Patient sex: F
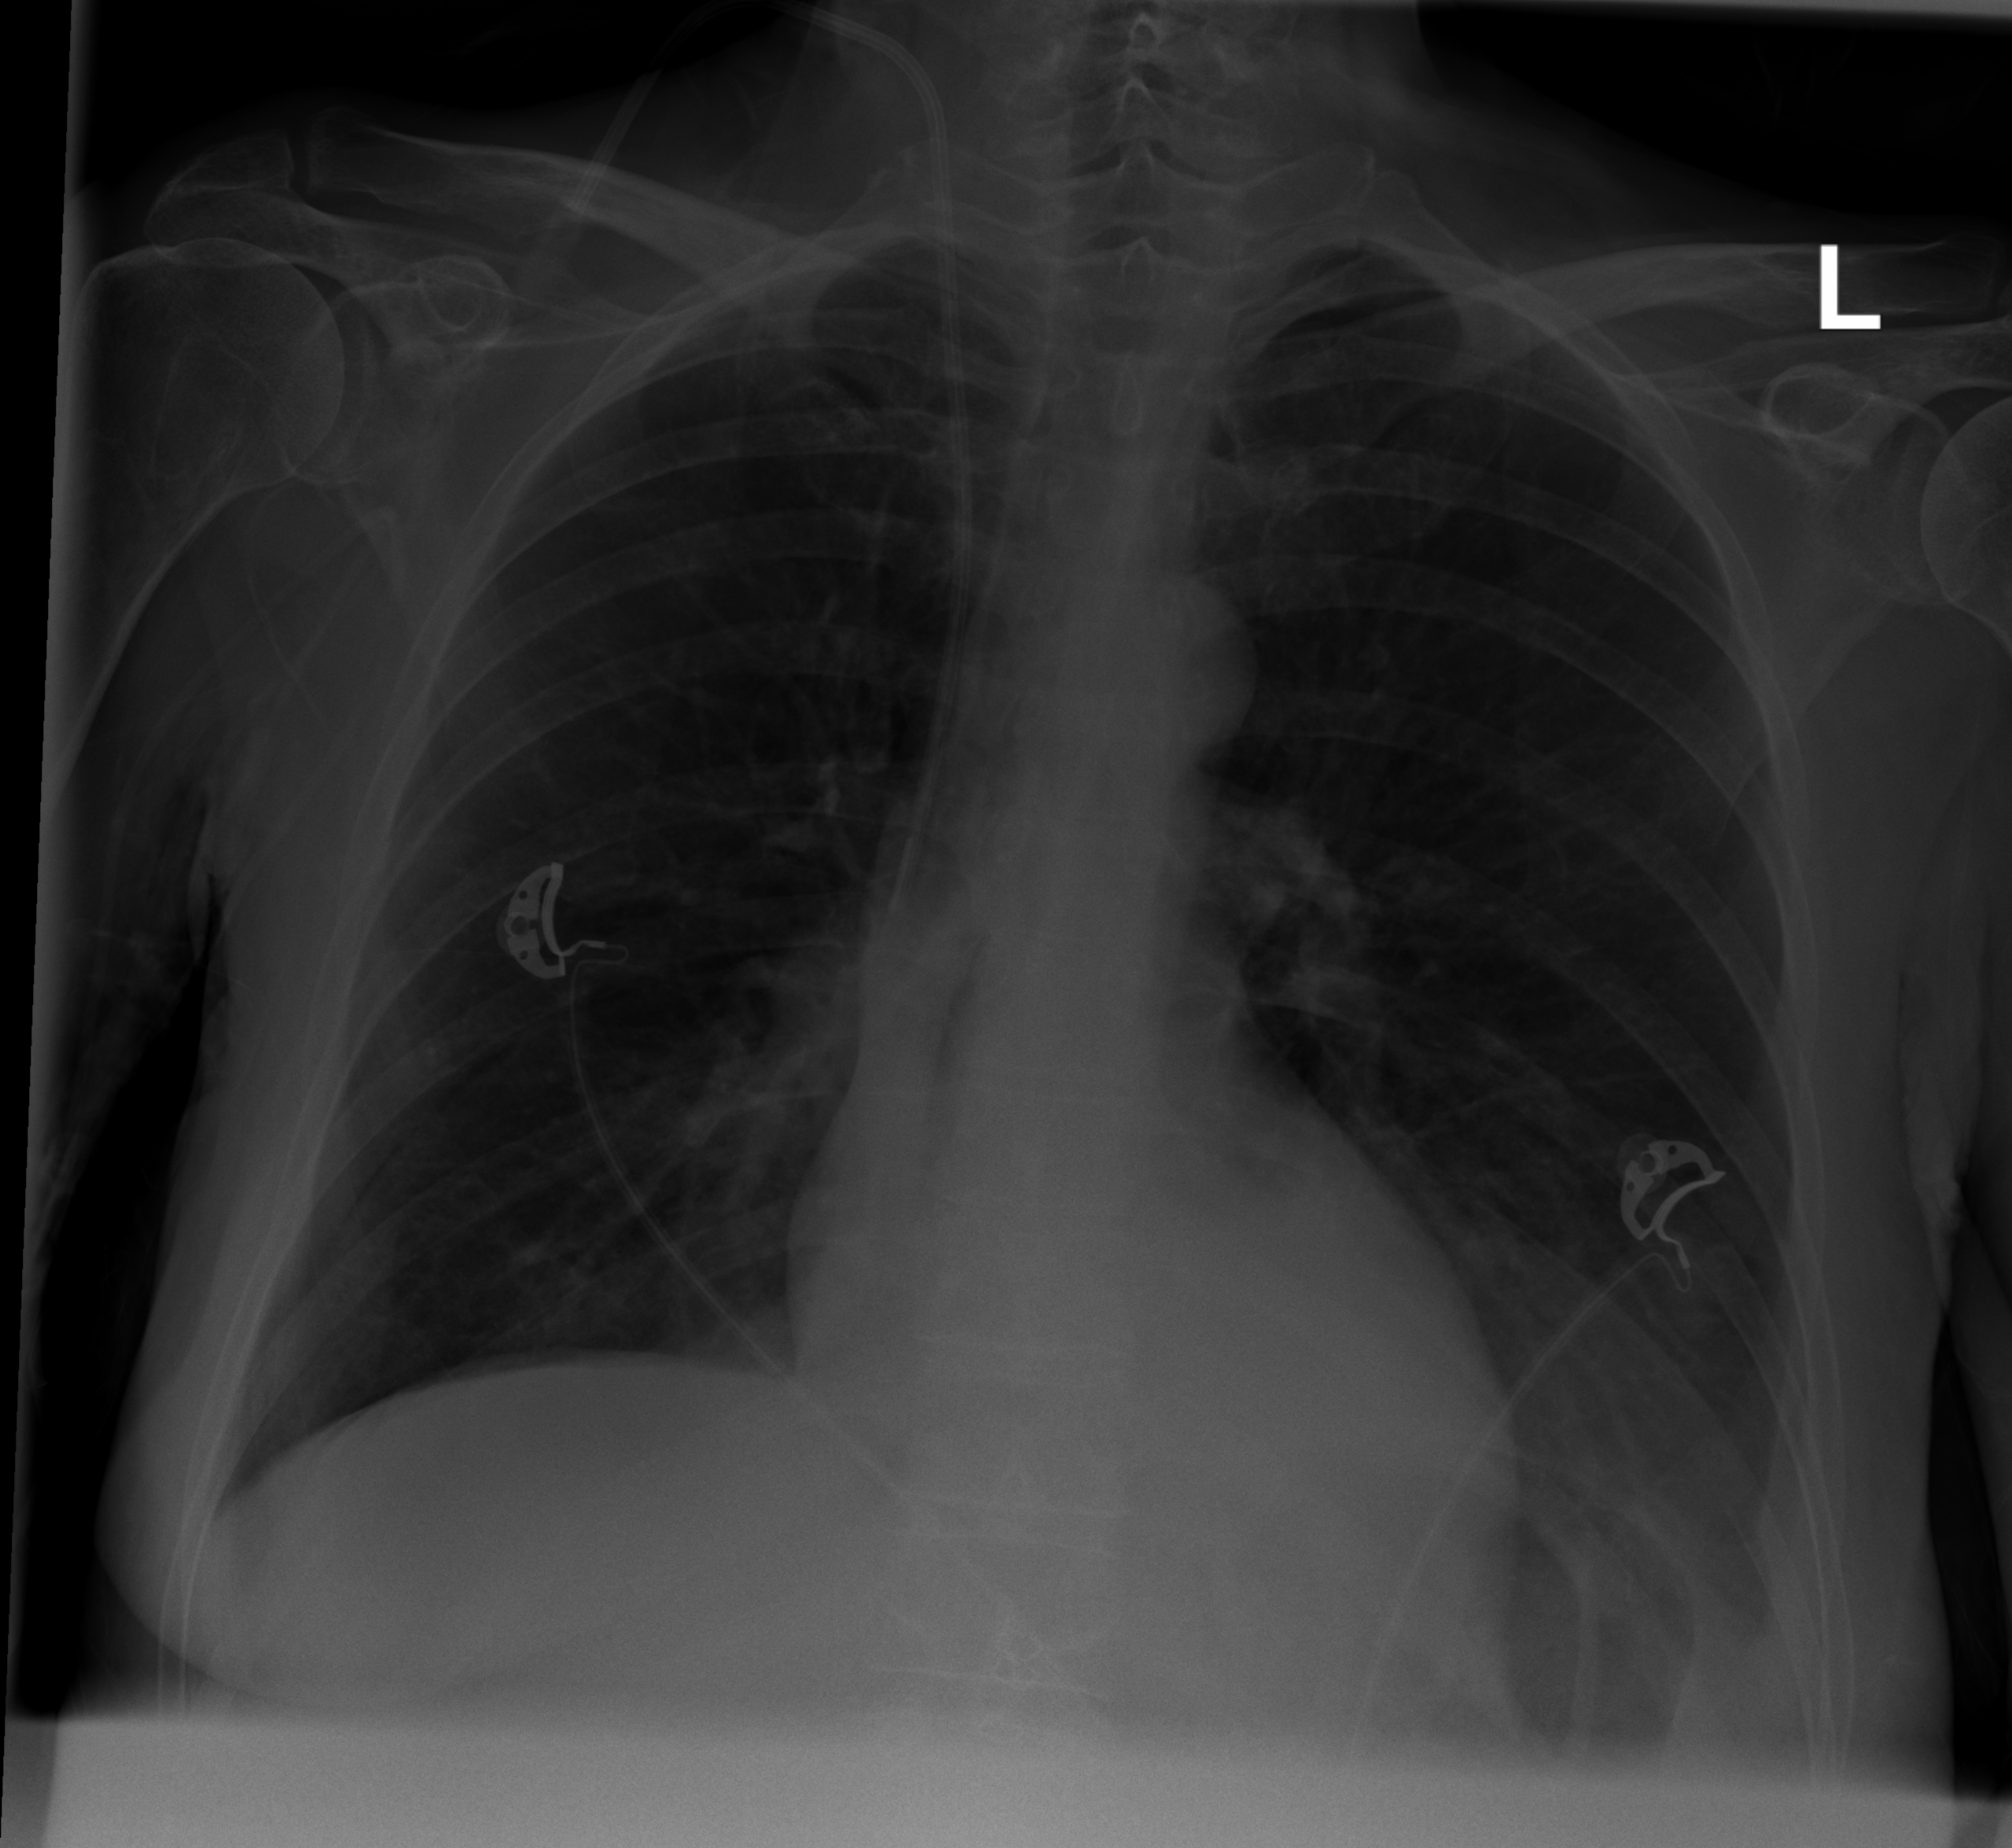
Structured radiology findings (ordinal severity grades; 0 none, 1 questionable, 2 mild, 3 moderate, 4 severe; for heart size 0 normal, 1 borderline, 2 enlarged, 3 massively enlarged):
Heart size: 0
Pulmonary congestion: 0
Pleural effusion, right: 0
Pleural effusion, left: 2
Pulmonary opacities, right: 0
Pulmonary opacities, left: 0
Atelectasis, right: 0
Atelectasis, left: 2